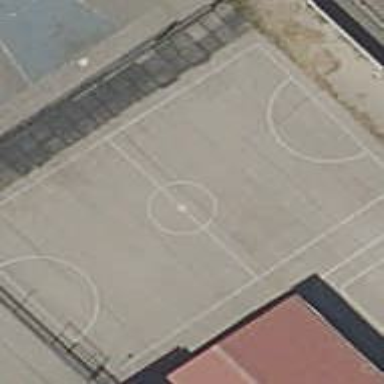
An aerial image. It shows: Soccer pitch for leisure land activities.